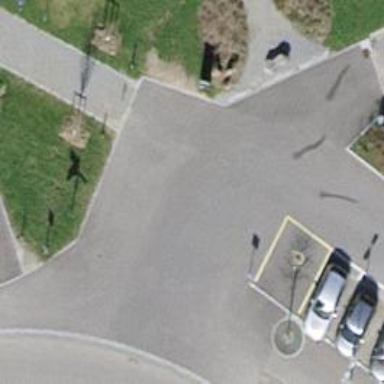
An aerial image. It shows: Cobblestone parking aisle.